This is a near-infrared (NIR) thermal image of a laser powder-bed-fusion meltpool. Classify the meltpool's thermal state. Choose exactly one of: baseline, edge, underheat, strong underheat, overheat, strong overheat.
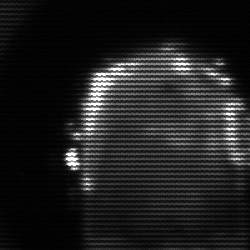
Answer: baseline